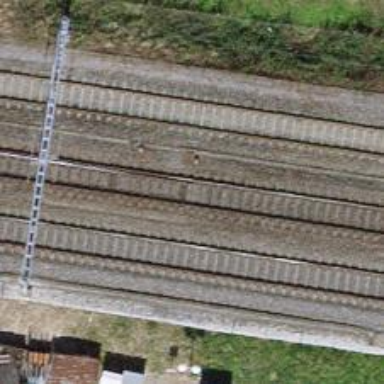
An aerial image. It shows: Railway switch.